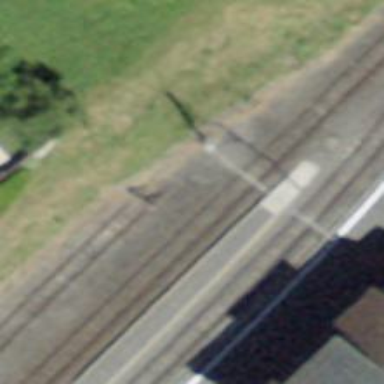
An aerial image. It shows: Railway buffer stop.